Question: I have simple 'UIWebView' with loaded html file. I want to show the 'PopOverController' pointed to the selected text like -
.
I want the 'coordinates' of selected text from 'UIWebView'.
If I set the 'scalesPageToFit' property of 'UIWebView' to 'NO', then <URL> link works fine. If I set the 'scalesPageToFit' property of 'UIWebView' to 'YES', then it fails.
Anyone please help me to sort out my problem.
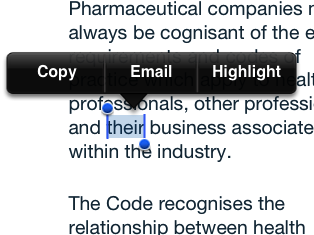
Answer: First of all remove the native long press gesture recogniser like this:
'''
for(UIGestureRecognizer *gesRecog in yourWebView.gestureRecognizers)
{
if([gesRecog isKindOfClass:[UILongPressGestureRecognizer class]])
{
[startTF removeGestureRecognizer:gesRecog];
}
}
'''
Then assign a custom one:
'''
UILongPressGestureRecognizer *myOwnLongPressRecog = [[UILongPressGestureRecognizer alloc] initWithTarget:self action:@selector(handleWebViewLongpress:)];
// set numberOfTapsRequired and numberOfTouchesRequired as per your requirement:
[yourWebView addGestureRecognizer:myOwnLongPressRecog];
'''
// Handle Long press like this:
'''
- (void) handleWebViewLongpress: (UIGestureRecognizer *) recog
{
int zoomedWidth = [[yourWebView stringByEvaluatingJavaScriptFromString:@"window.innerWidth"] intValue];
CGFloat scale = yourWebView.frame.size.width / zoomedWidth; // get the scaled value of your web view
CGPoint zoomedCords = [gesture locationInView:self.webView];
zoomedCords.x /= scale; // Normal math. Divide by the scale to get the real thing.
zoomedCords.y /= scale;
NSLog(@"%@", zoomedCords);
}
'''